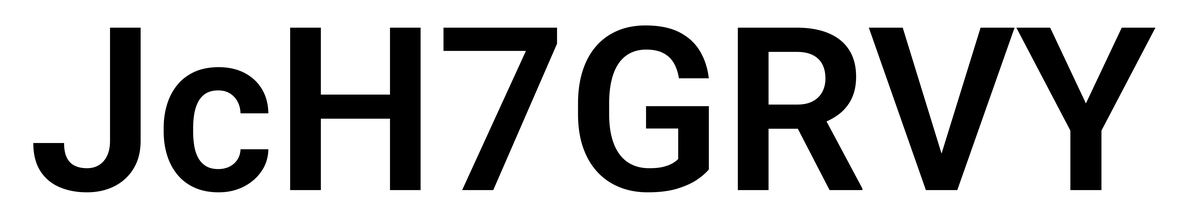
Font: Roboto_SemiBold